Question: I need to make a change to one of the report as explained below.
The current report is

I have used tablix in the report with PONumber as the group. Each PO can have one or more items.
Now the change required is the PO number needs to be shown above the report which includes lot of PO related details such as PO number, PO date, Vendor details etc.
So the new report should like below with pagebreak for every PO.
'''
PO Number PO Date Vendor Name Agent Name
----------------------------------------------------------
P01004 31-Jul-2013 Microsoft Josh
Slot Prod Unit Size Brand Ship Date
----------------------------------------------------------
1 HDWR-SWM-0100 LBS 5lb KUGANO 1-Aug-2013
2 HDWR-SRG-0101 KGS 2KG CASIO 1-Sep-2013
<pagebreak>
PO Number PO Date Vendor Name Agent Name
----------------------------------------------------------
P01006 31-Aug-2013 Cisco John
Slot Prod Unit Size Brand Ship Date
----------------------------------------------------------
1 HDWR-SWM-0200 OZ 5oz OLIVER 1-Sep-2013
<pagebreak>
'''
So far in the tablix report, I can't move PO as outside group.
What are my options here?
Thanks.
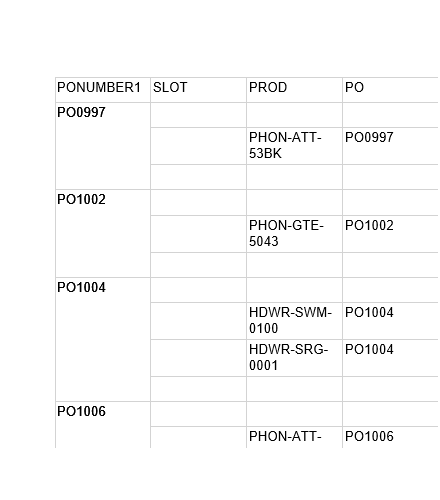
Answer: I completed the report by using tablix in rectangle container. Then the rowGrouping & column grouping was set based on the data filtering.